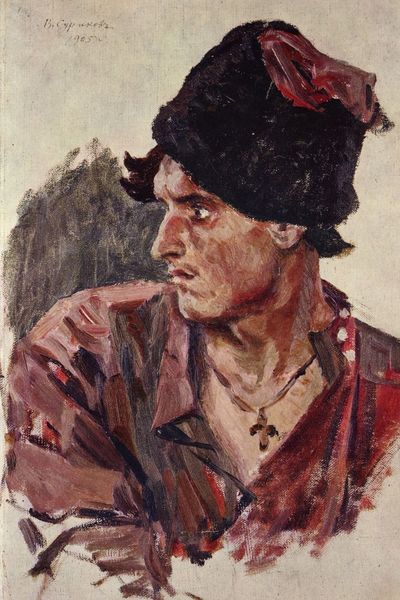
Titel: Kopf eines jungen Kosaken
Künstler: Wassilij Iwanowitsch Surikow
Standort: Krasnojarsk (Sibirien)
Institution: Surikow-Haus
Schlagwörter: blau, dunkel, gemälde, kopf, mann, schatten, weiß, aquarell, braun, brust, frisur, grau, haar, hell, hintergrund, hut, kreide, licht, mund, nase, ohr, profil, schmuck, schwarz, skizze, stirn, symbol, zeichnung, blick, rot, tuch, beige, schleife, hemd, jacke, jung, kappe, mütze, arm, arme, augen, band, falten, gesicht, kragen, mensch, pelz, ärmel, bildnis, blicken, hals, portrait, porträt, signatur, öl, auge, haare, stoff, blatt, person, augenbrauen, kinn, knopf, lippe, lippen, locke, locken, ohren, rosa, schulter, schultern, fell, schrift, wangen, studie, datierung, kette, lila, wild, falte, ernst, dunkelrot, wange, augenbraue, knöpfe, halskette, ohrläppchen, tusche, kreuz, soldat, schrecken, entwurf, mürrisch, pupille, tinte, fleck, selbstportrait, erschreckt, anhänger, seitenprofil, russe, geöffnet, turban, tempera, abgelenkt, symbolisch, felck, heimkehrer, jug, verwegen, sichtbarer grund, zurban, proofil, lgemälde